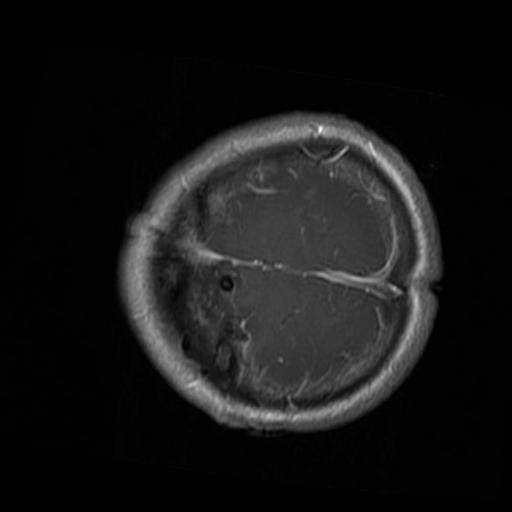
Label: brain_glioma